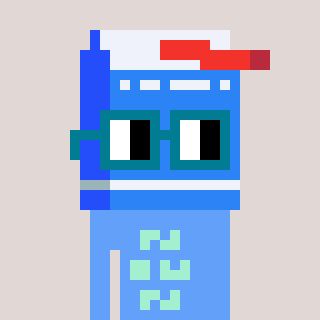
a pixel art character with square dark green glasses, a milk-shaped head and a blue-colored body on a warm background